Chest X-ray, PA view. Patient: 36 years old, sex M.
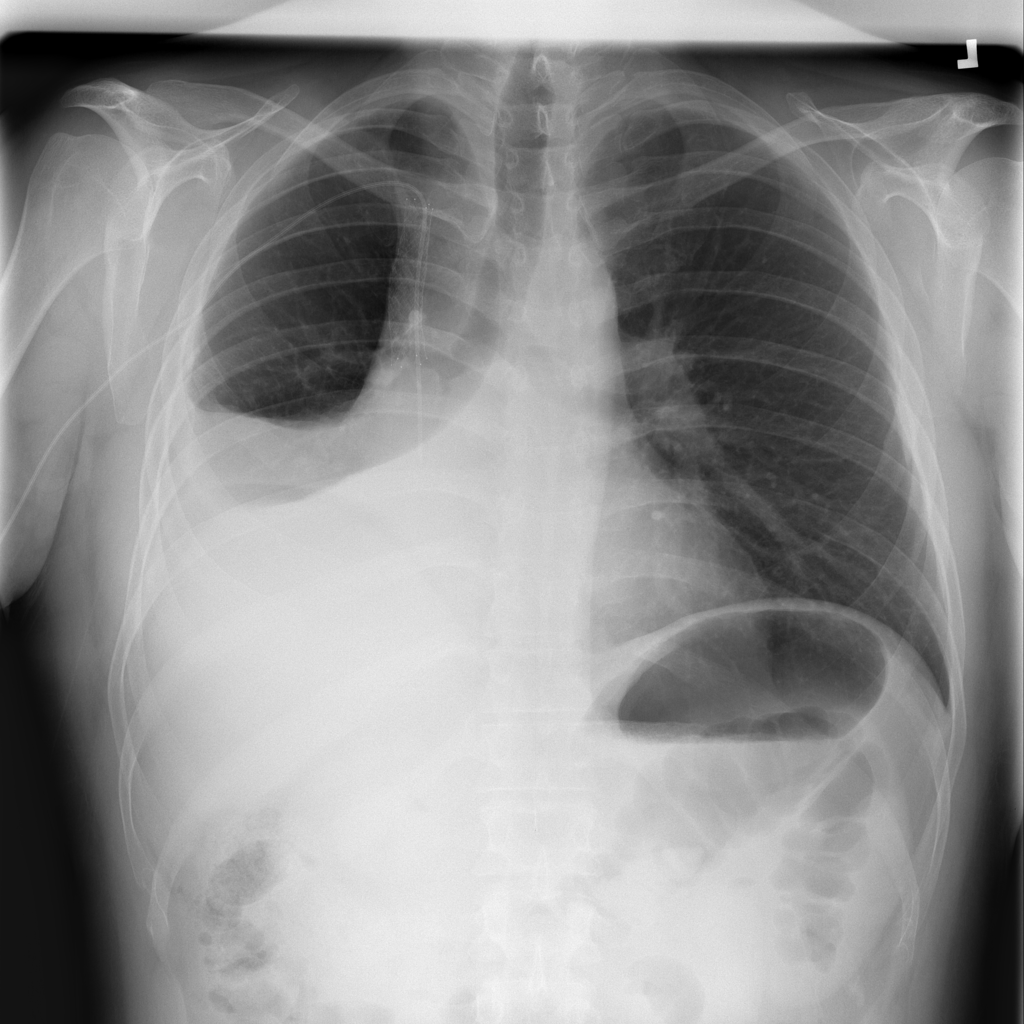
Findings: Effusion, Fibrosis